Aerial crown-view tile of a tropical tree (Barro Colorado Island, Panama), acquired 20250414:
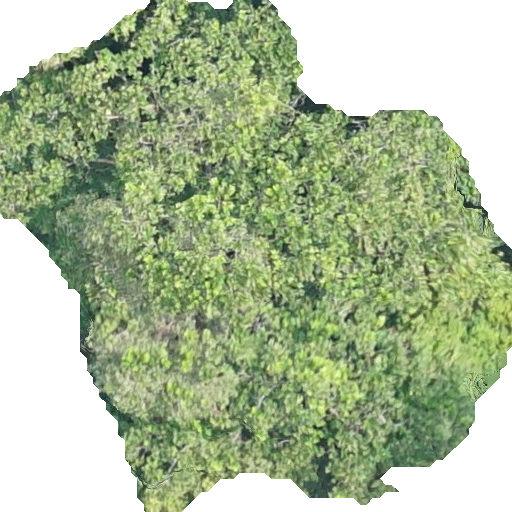
Species: Anacardium excelsum
GBIF accepted scientific name: Anacardium excelsum
Crown area: 275.939 m²